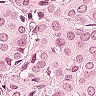
Metastatic tissue present: yes